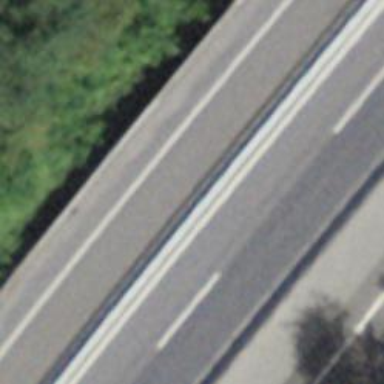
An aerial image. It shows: Asphalt bridge on trunk highway that is designated as motorroad.